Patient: sex M, age 69
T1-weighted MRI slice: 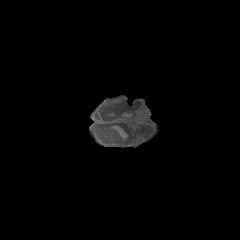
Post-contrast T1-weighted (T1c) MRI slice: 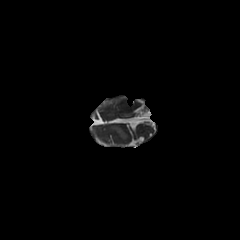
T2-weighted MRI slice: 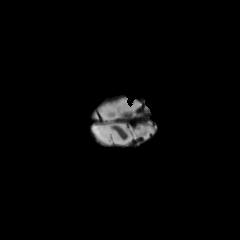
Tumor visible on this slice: no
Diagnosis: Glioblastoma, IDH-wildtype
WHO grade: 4